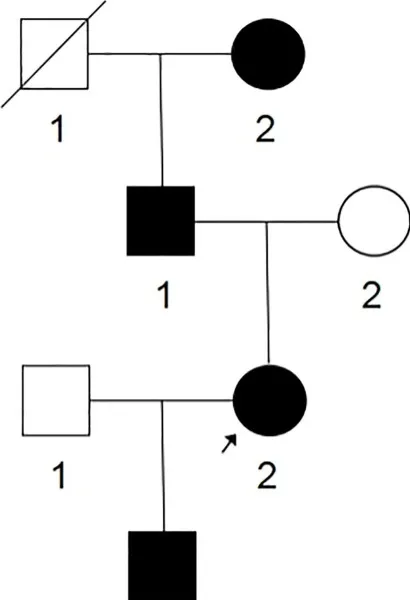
Pedigree of Chinese family with NHGF. Affected individuals are indicated by blackened symbols. Circles and squares denote female and male members respectively, and a slash through a symbol denotes a deceased individual. The proband is indicated by the arrow.
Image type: radiology (ct)